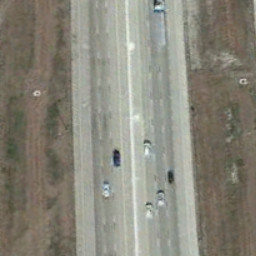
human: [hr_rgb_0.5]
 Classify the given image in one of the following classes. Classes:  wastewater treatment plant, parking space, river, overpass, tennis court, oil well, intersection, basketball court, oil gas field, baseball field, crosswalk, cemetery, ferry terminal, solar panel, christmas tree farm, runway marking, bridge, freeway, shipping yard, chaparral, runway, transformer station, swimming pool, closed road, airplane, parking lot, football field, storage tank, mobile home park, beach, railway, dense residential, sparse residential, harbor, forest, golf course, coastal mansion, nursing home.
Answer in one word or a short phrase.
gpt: freeway